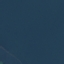
Land use / land cover class: SeaLake